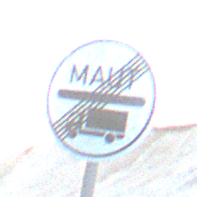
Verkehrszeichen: EndeMautpflicht
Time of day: SunriseSunset
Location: Outdoor (Beach)
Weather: PartlyCloudy
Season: NotSpecified
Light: Natural